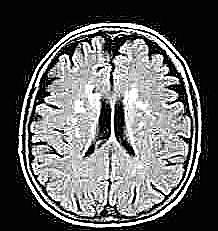
Label: notumor